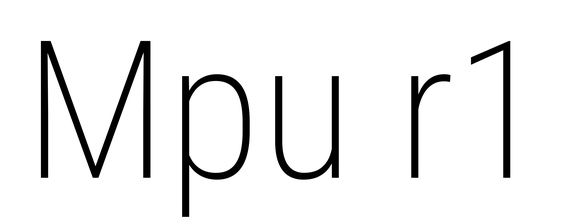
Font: Roboto_Condensed_ExtraLight